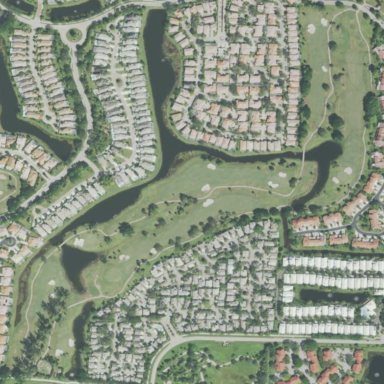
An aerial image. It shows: Outer area of golf course.